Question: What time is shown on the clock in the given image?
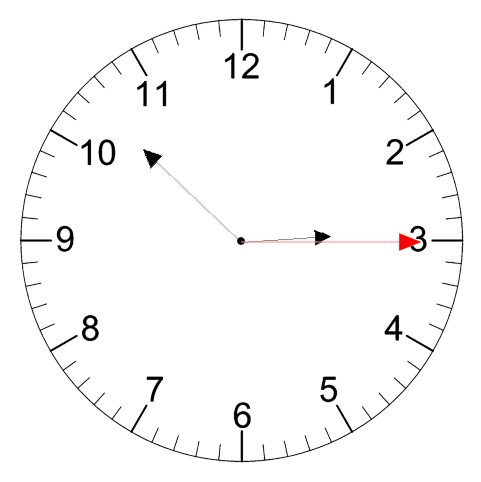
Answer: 02:52:15